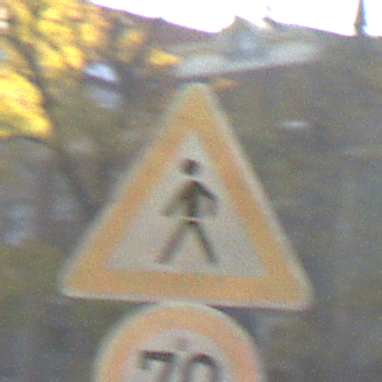
Verkehrszeichen: FussgaengerRechts
Zusatzzeichen unten: Geschwindigkeit70
Umgebung: Outdoor, Urban
Tageszeit: SunriseSunset
Wetter: PartlyCloudy
Licht: Natural
Jahreszeit: Autumn
Kontrast: HighContrast